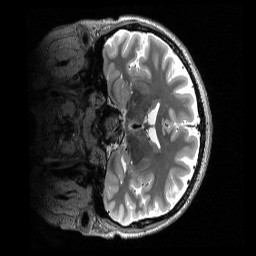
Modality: T2w
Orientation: coronal
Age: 45
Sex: female
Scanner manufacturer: siemens
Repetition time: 3.2 s